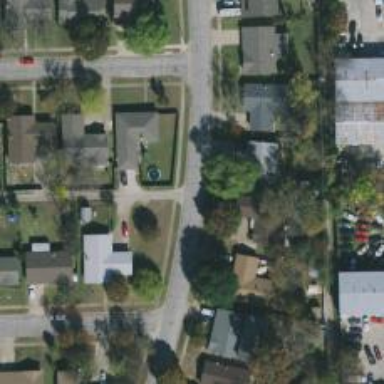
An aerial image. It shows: Alley classified as service road.